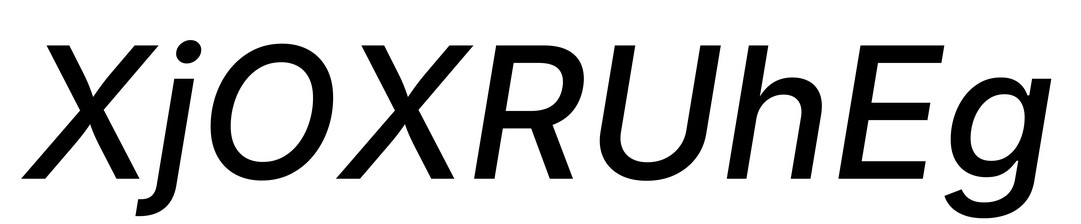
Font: Inter-Italic_Medium_Italic